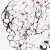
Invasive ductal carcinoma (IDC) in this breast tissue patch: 0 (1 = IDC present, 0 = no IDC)